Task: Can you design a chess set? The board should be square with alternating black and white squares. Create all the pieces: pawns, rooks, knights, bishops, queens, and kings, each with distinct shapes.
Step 3830:
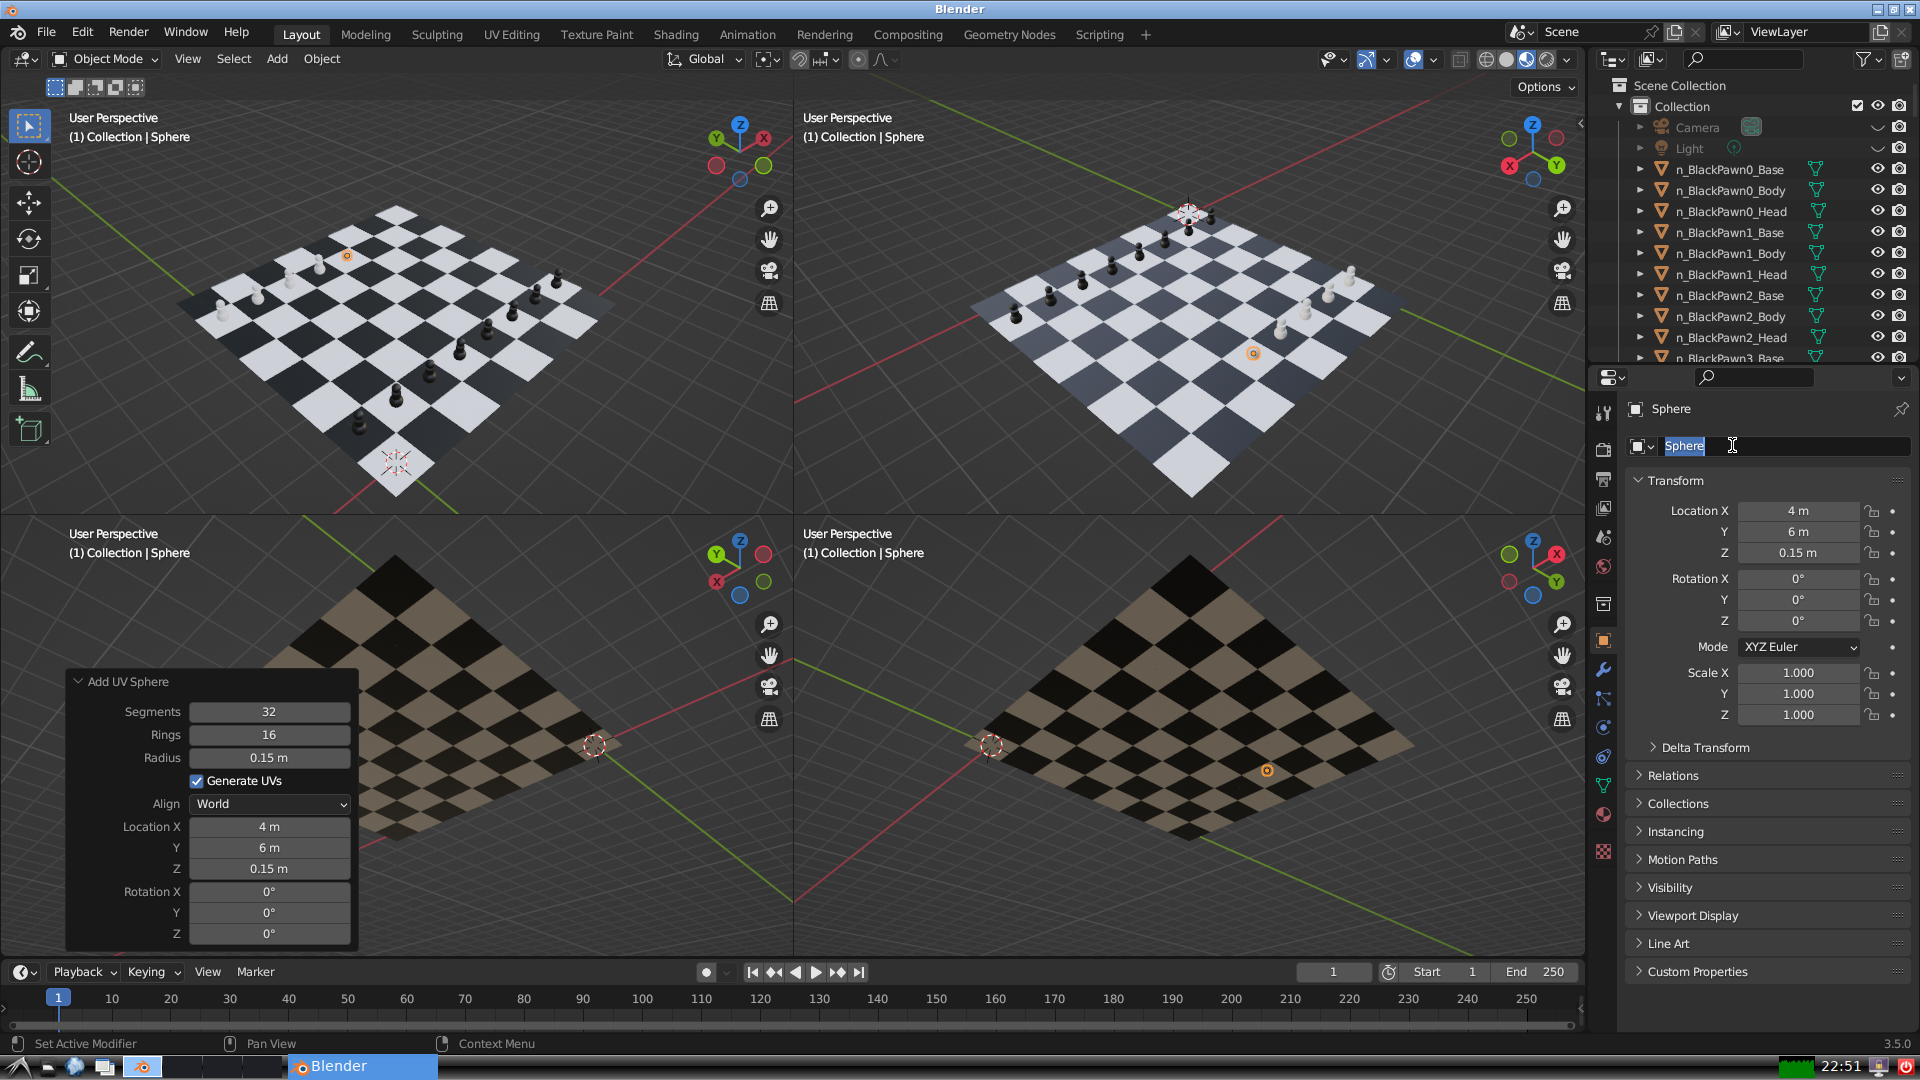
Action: input_text: n_WhitePawn4_Base